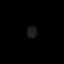
Tissue: lung
Cell type: Others
Senescence score: 0.2012
Nuclear area (px): 113
Mean DAPI intensity: 28.15